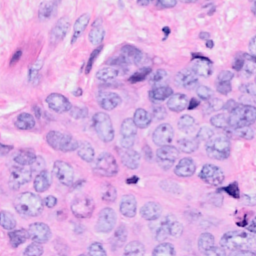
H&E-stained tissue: Breast